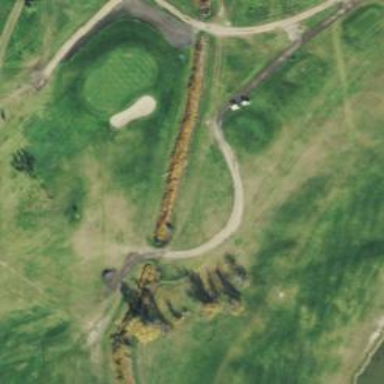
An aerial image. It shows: Footway that doubles as golf path.